Interaction volume radius: 5 \u00c5
Interaction volume height: 10 \u00c5
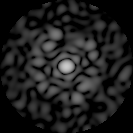
Disorder parameter: 0.836